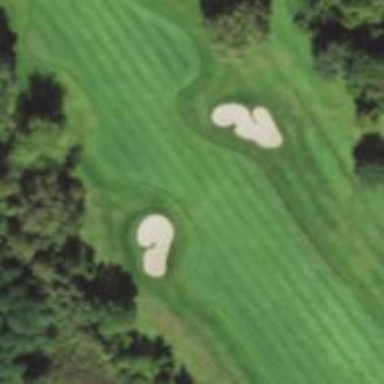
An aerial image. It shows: Golf hole.